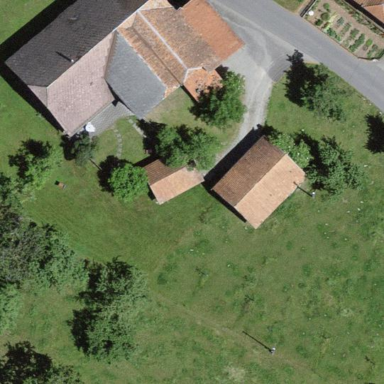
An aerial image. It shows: Farm building.